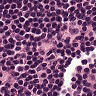
Metastatic tissue present: no